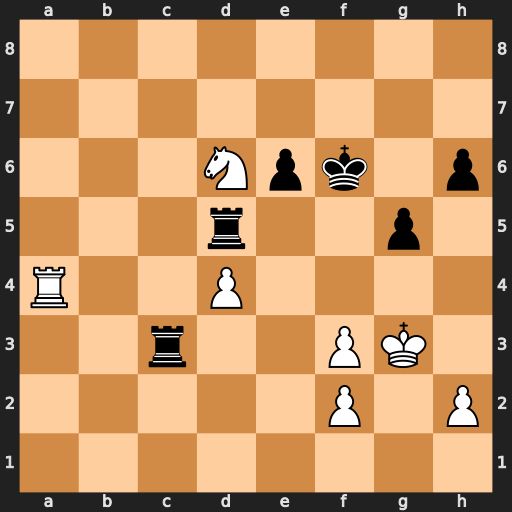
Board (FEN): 8/8/3Npk1p/3r2p1/R2P4/2r2PK1/5P1P/8
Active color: w
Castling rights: -
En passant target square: -
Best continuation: Ne4+ Kf5 Nxc3